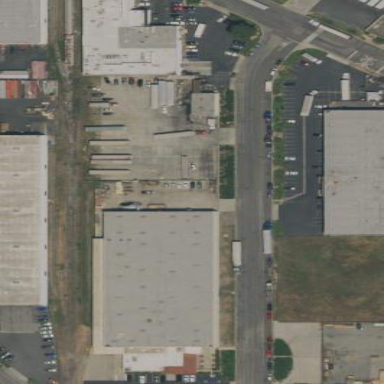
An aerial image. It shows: Warehouse building.